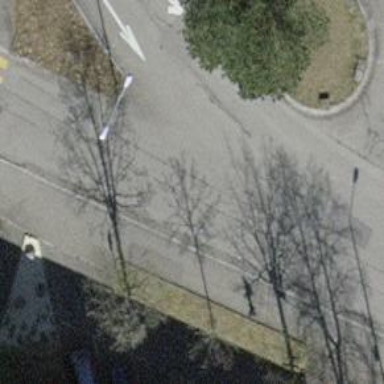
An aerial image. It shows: Residential road with asphalt surface and separate sidewalk.